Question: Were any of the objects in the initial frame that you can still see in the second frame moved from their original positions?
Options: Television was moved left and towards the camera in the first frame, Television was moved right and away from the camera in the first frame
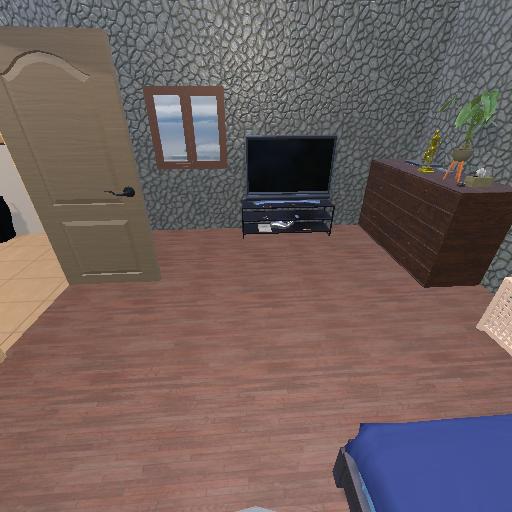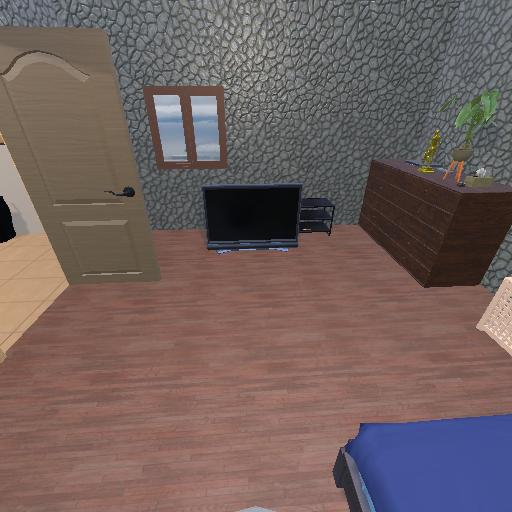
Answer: Television was moved left and towards the camera in the first frame